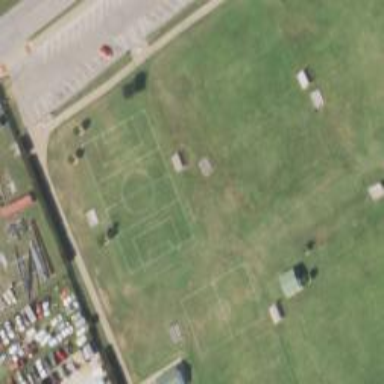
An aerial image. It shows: Recreation ground.